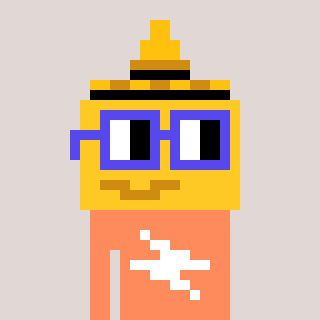
a pixel art character with square blue glasses, a mustard-shaped head and a peachy-colored body on a warm background